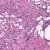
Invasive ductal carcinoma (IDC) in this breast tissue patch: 1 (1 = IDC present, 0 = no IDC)